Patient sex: F
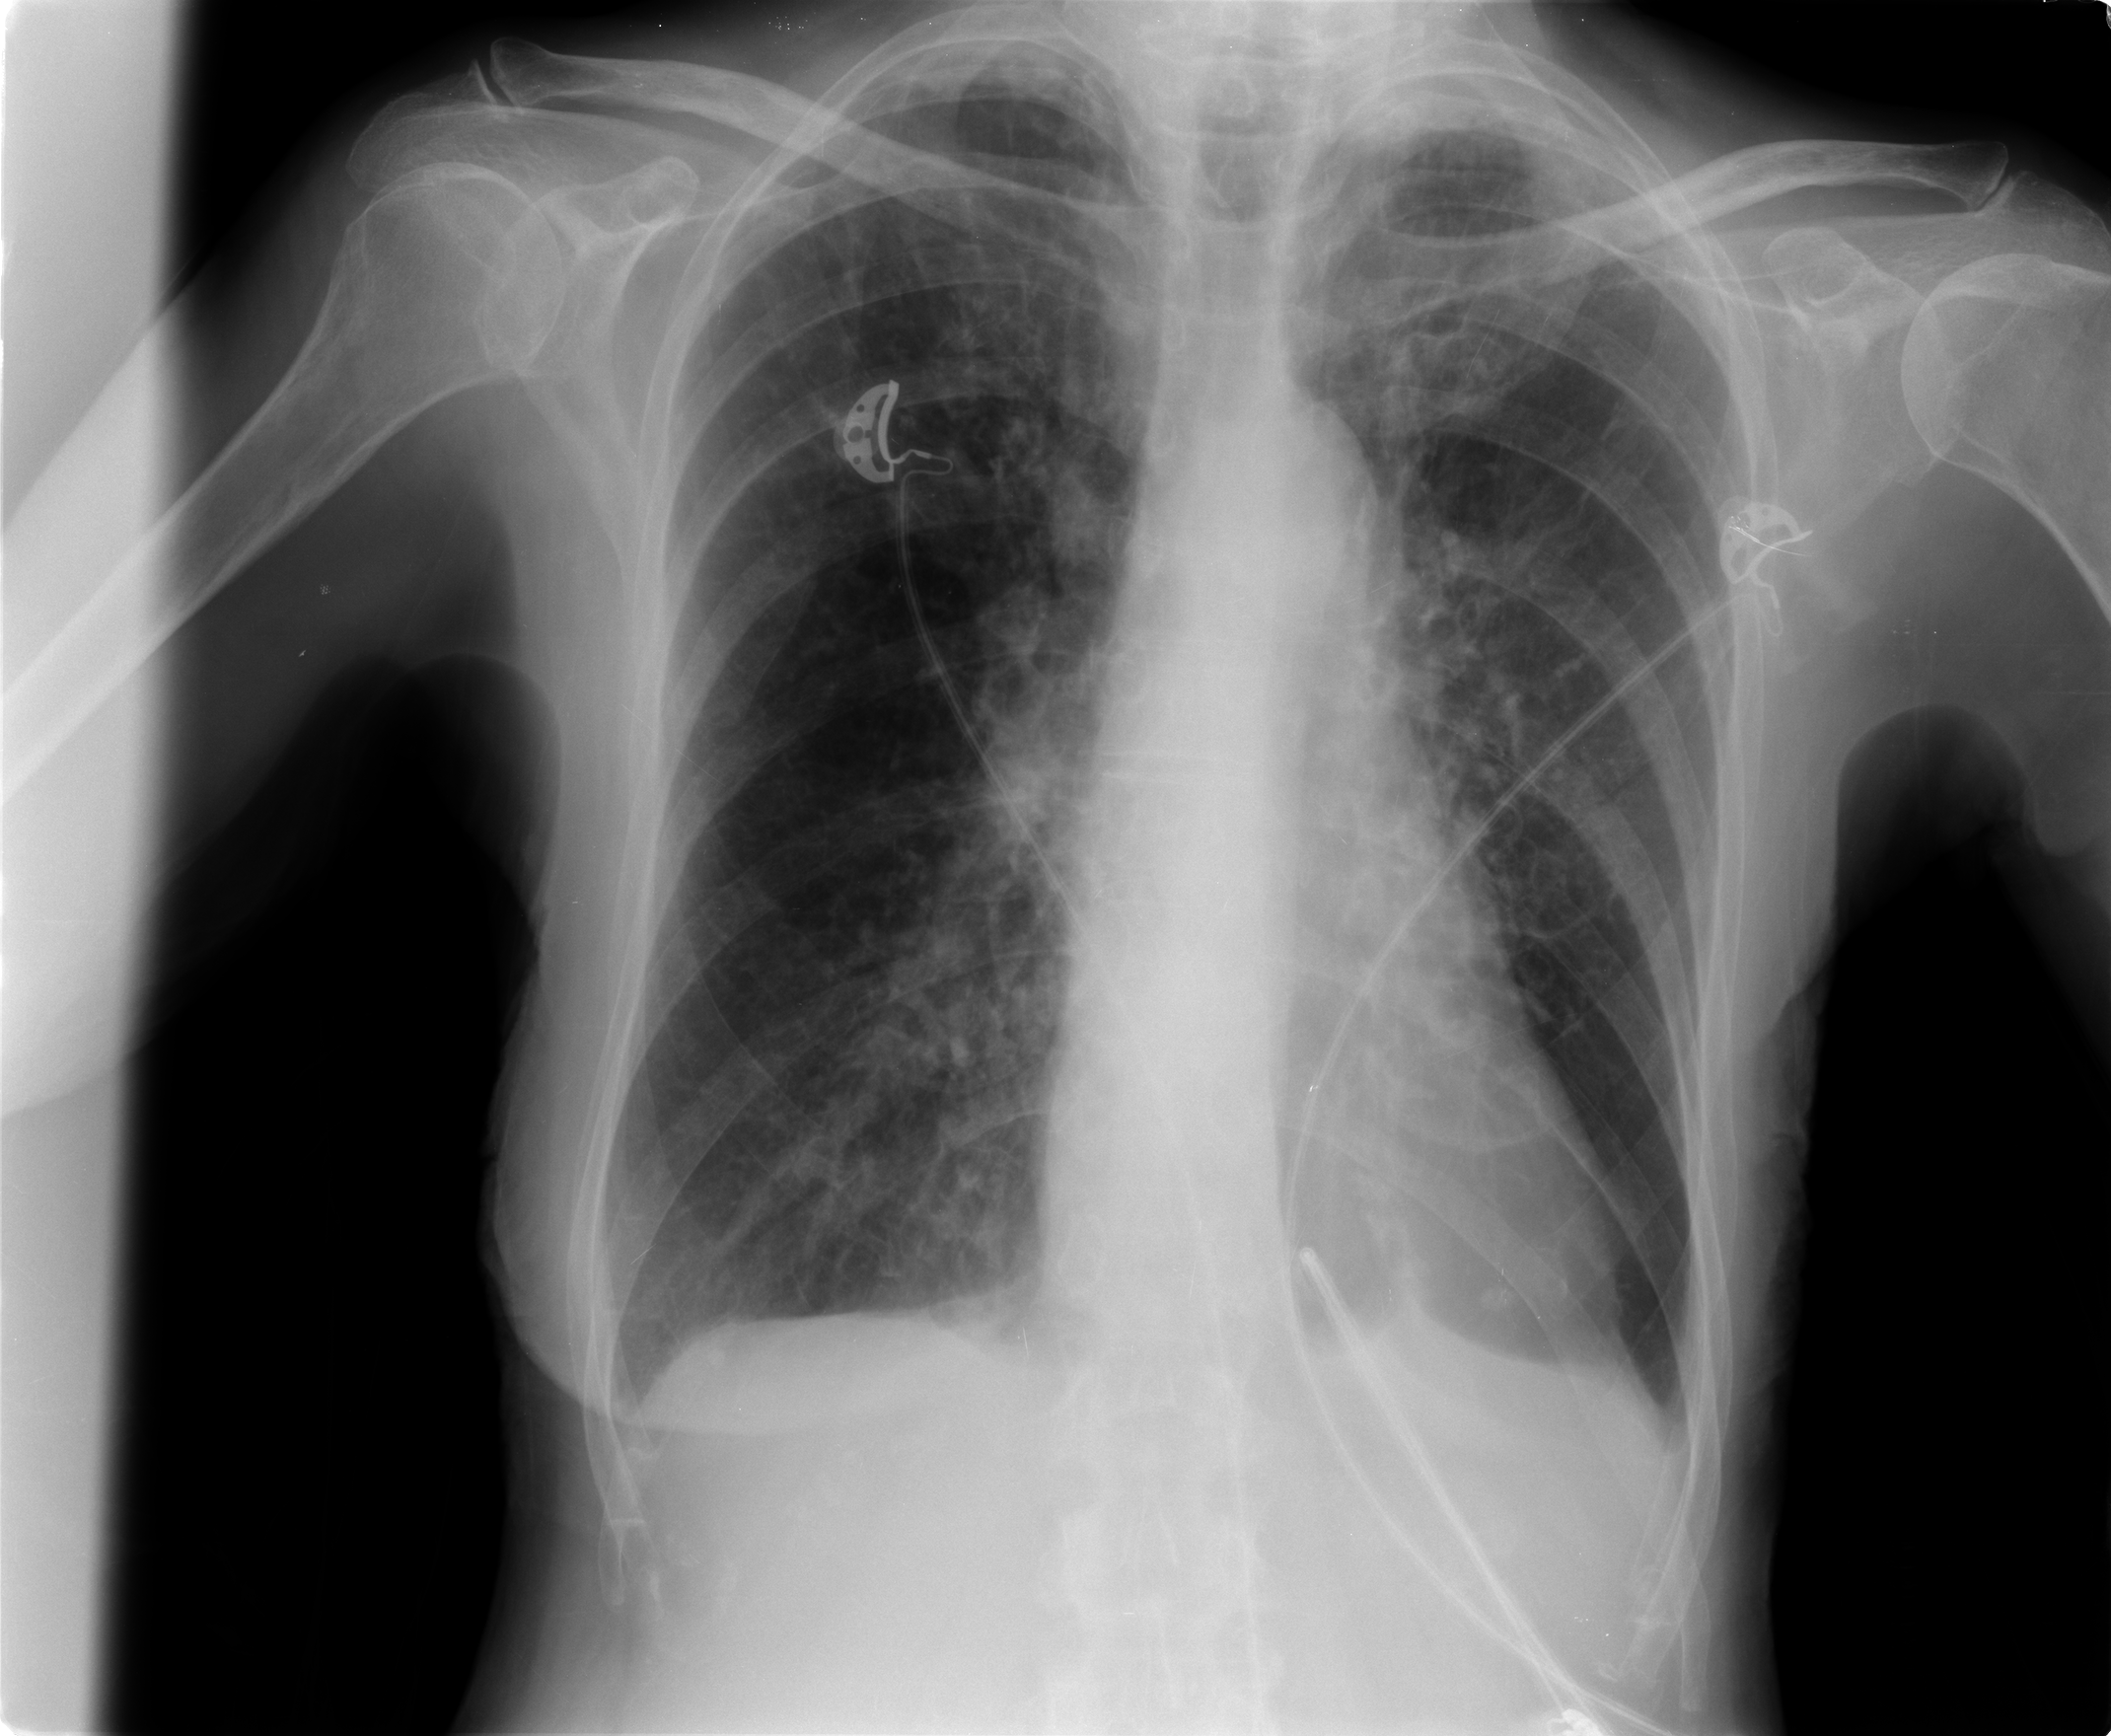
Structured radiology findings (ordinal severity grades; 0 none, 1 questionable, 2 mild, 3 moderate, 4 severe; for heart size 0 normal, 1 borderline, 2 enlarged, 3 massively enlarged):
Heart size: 0
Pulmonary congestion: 0
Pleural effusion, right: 0
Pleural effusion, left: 0
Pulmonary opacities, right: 1
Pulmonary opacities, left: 1
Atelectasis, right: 1
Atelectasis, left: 0